Question: I'm trying to add a Dropbox Saver button to my website so my users have the option to save files to their dropbox account instead of downloading them. I've got the button setup correctly but the button throws a warning when I click on it. The error isn't outputted to the browser console either so I literally have no idea what's wrong.
As you can see from the image below, the standard 'advice.png' file supplied by DropBox works perfectly with the button, but any file from my domain just seems to fail.

I've tried reading through the <URL> a few times, but I can't see what I'm doing wrong. I've also tried testing this with more than one file on my server as I said above.
Does anyone have any ideas as to what I'm doing wrong? Here's my code:
'''
echo '
<div style="margin-bottom:20px;">
<script type="text/javascript" src="https://www.dropbox.com/static/api/1/dropins.js" id="dropboxjs" data-app-key="jea46s19s3r8dou"></script>
<a href="'.base_url()."uploads/".$notesDetails['filename'].'" class="dropbox-saver"></a>
<a href="https://dl.dropboxusercontent.com/s/deroi5nwm6u7gdf/advice.png" class="dropbox-saver"></a>
<a href="https://notedu.mp/uploads/small/eded5ff825cf367e36ab2f57fcccb218.jpg" class="dropbox-saver"></a>
</div>';
'''
Any help would be greatly appreciated. Thanks.
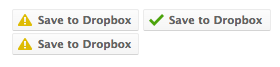
Answer: As pointed out by smarx, the problem isn't with my code, but DropBox's code. It's all a matter of the waiting game here until this problem is fixed.